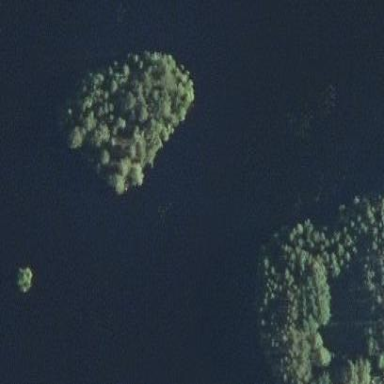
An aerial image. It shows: Islet.